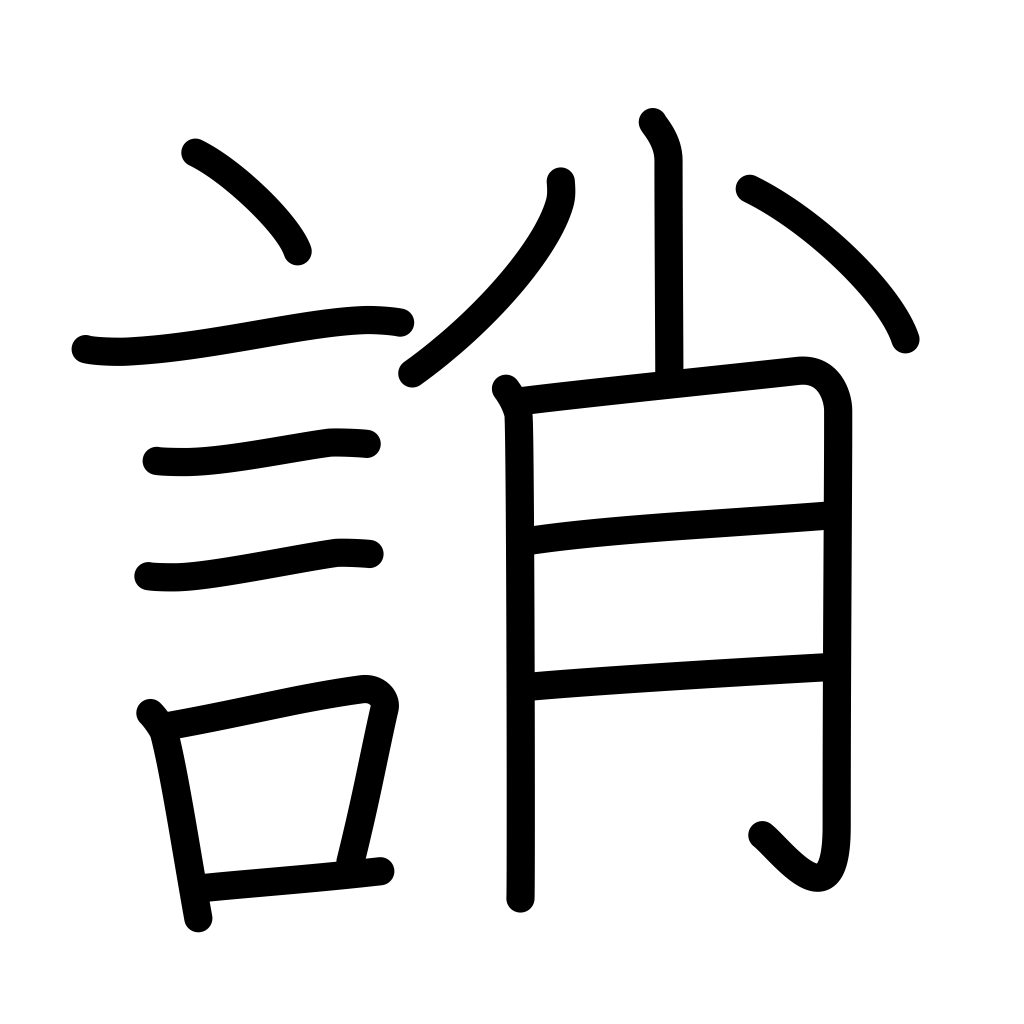
Meaning: censure, blame